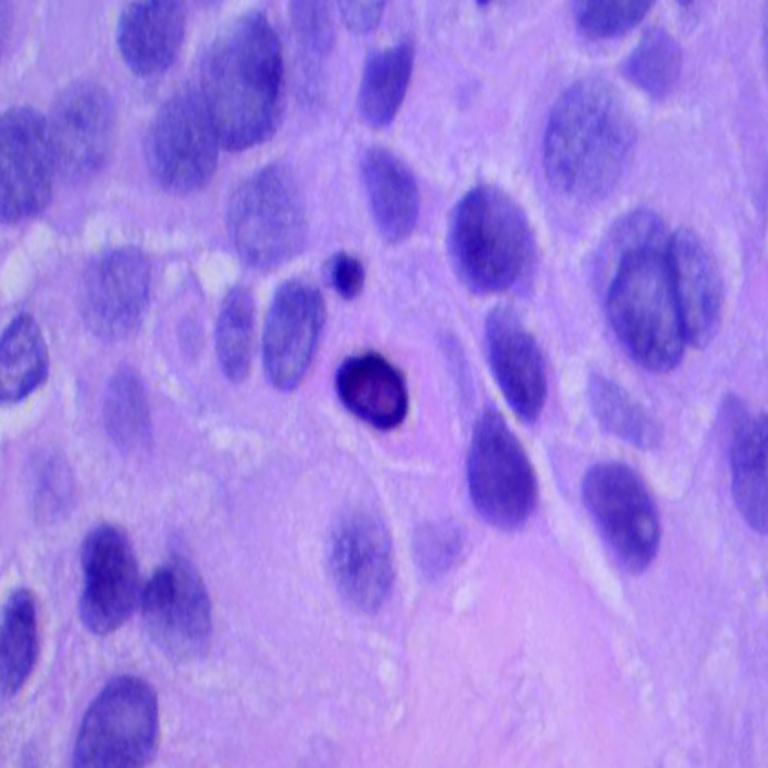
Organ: lung
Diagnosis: squamous carcinomas